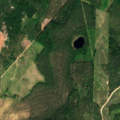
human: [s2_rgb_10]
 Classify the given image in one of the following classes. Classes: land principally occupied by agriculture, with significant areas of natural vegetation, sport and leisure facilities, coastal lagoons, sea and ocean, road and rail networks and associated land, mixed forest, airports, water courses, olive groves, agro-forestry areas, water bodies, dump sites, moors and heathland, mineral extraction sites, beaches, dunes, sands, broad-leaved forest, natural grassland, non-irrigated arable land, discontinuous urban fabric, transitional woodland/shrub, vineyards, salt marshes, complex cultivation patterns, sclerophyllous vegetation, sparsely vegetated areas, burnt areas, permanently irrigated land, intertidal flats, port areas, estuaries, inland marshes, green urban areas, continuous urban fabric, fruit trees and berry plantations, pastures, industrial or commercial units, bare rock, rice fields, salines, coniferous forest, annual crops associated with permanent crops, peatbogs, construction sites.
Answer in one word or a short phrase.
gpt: coniferous forest, transitional woodland/shrub